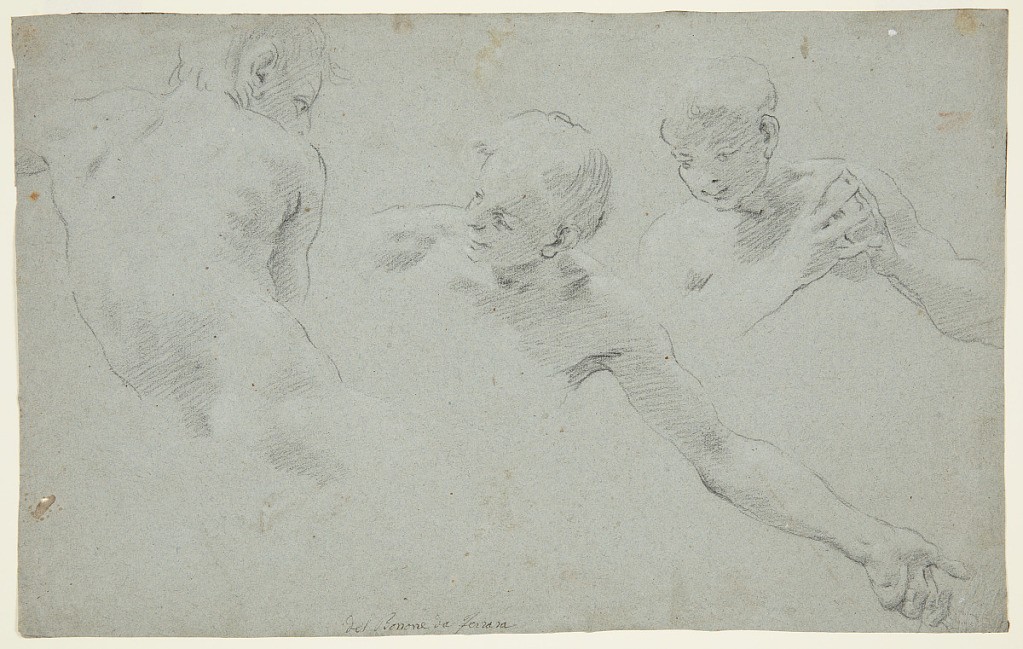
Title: Figure Studies
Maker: Carlo Bononi, Italian, 1569–1632
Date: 1600–20
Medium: Black chalk on grey laid paper
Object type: Drawing
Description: Recto: three sketches of the upper parts of male nudes, one shown frontally, left arm extended, one with hands clasped, and the third, from the back, seated. Verso: reclining male nude, lying on his right side; sketch of a foot.